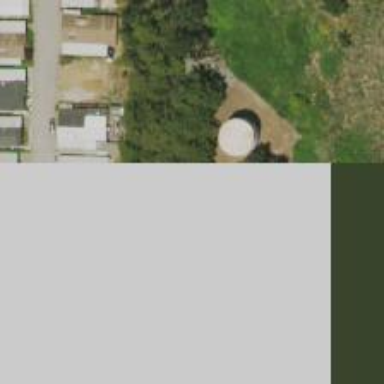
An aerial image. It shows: Water tower that is man-made.